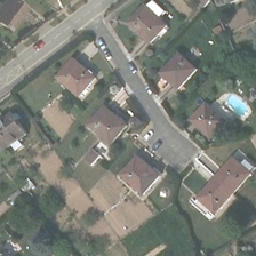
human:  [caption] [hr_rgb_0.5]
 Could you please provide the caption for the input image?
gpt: There were a lot of cars parked on the street near a medium-sized house

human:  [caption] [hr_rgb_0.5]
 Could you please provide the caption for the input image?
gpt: There were a lot of cars on the road, next to a medium-sized house

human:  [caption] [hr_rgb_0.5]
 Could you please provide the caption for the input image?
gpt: There were a lot of cars parked on the road next to the middle-class house

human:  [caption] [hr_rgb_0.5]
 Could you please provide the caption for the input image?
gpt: There is a swimming pool and four roads next to the center

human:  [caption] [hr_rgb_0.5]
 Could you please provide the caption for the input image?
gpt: There is a swimming pool and a fork road next to the house in the middle